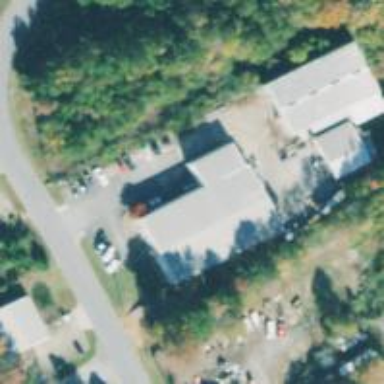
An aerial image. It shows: Industrial building with gabled metal roof. The building is light yellow in color.